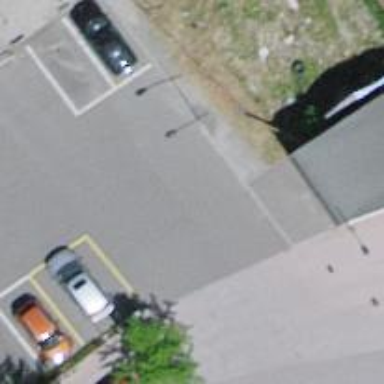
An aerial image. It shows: Asphalt parking aisle designated as service road.